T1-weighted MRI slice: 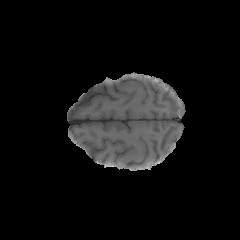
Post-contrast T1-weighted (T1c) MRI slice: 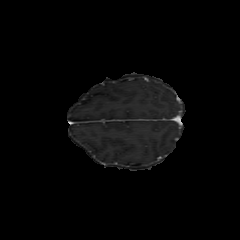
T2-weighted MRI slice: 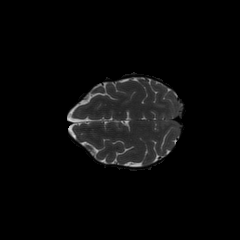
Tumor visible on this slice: no